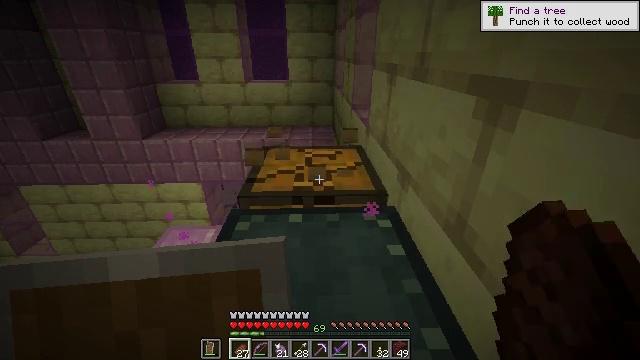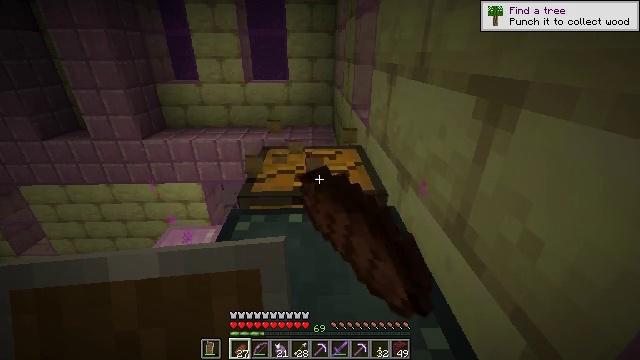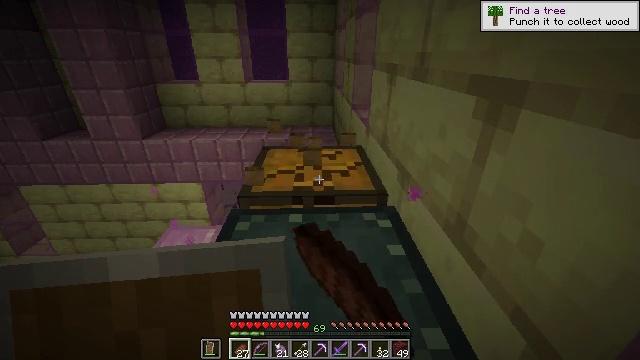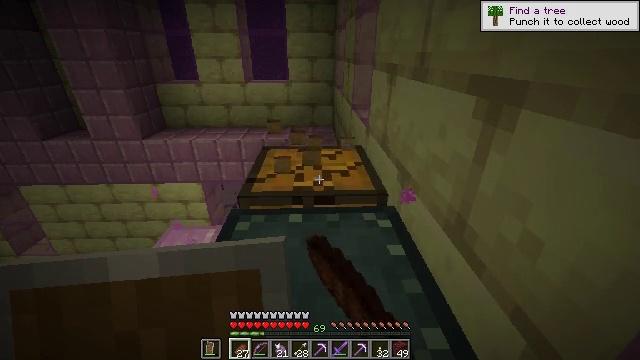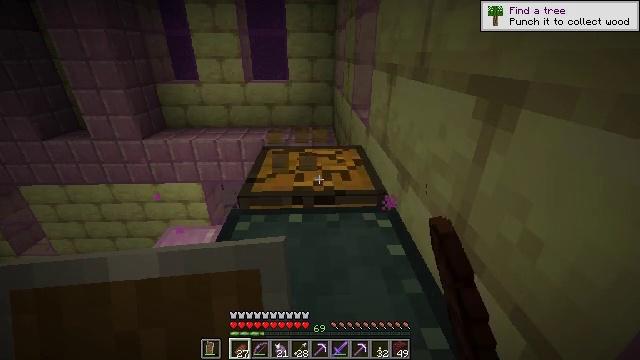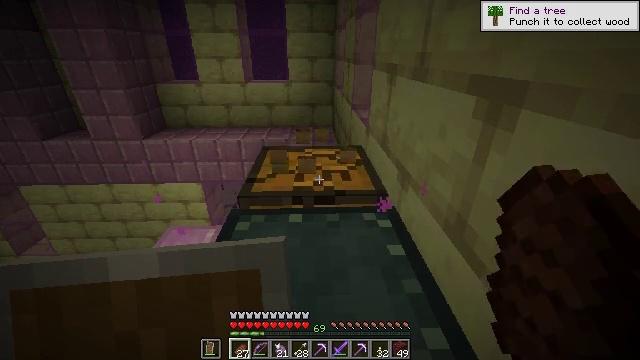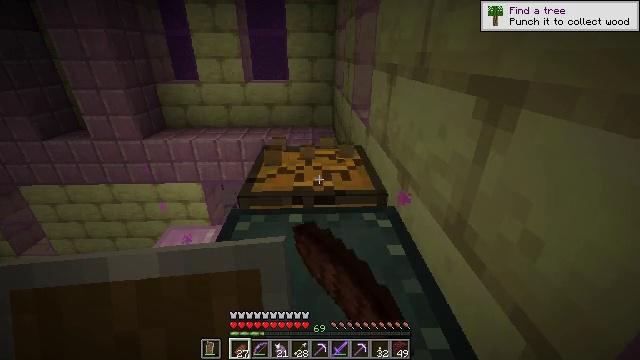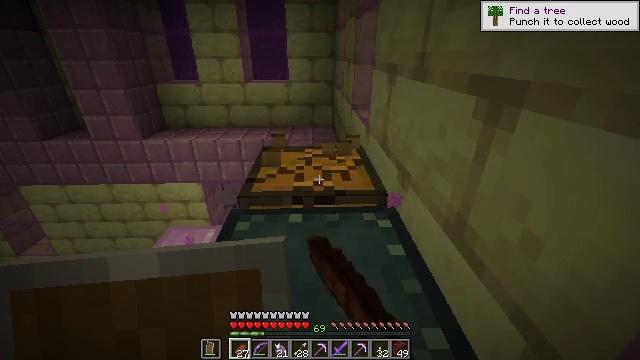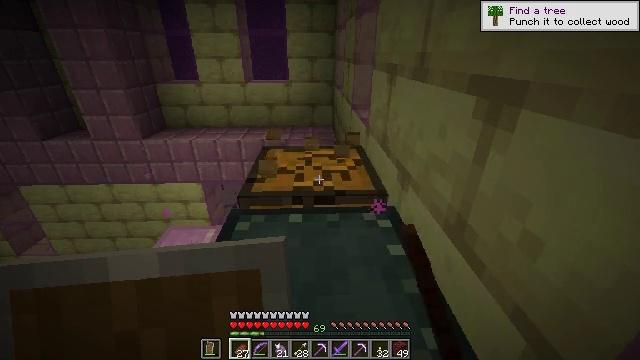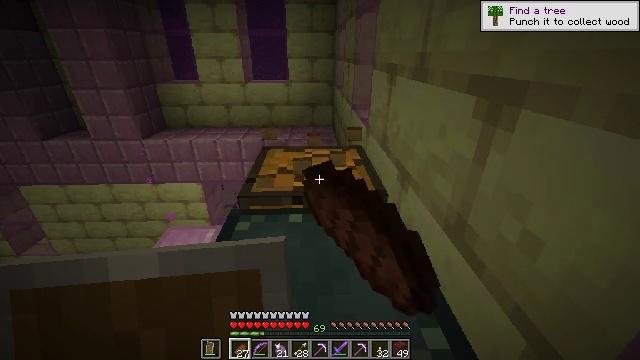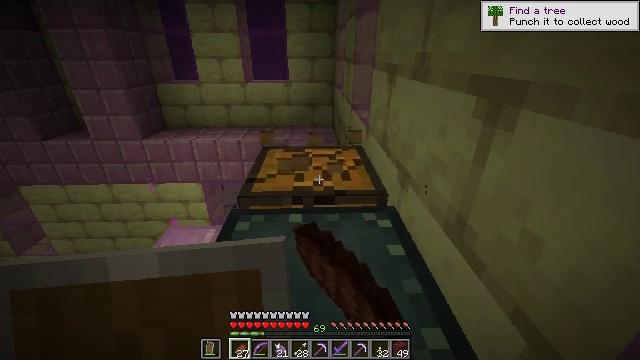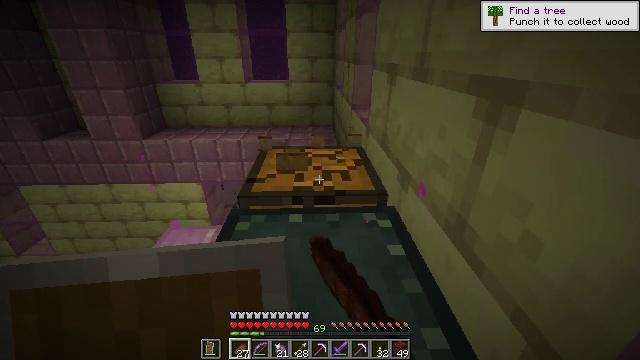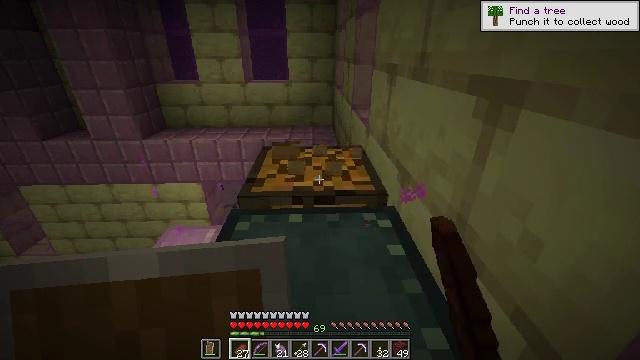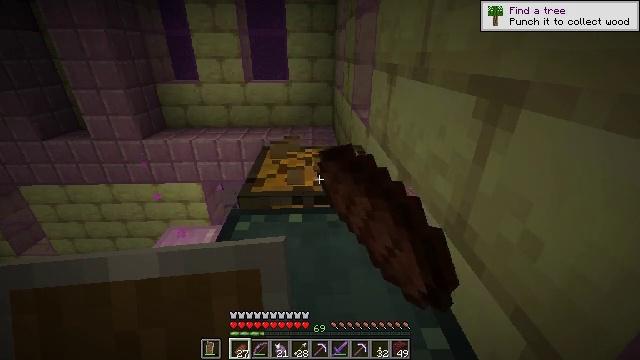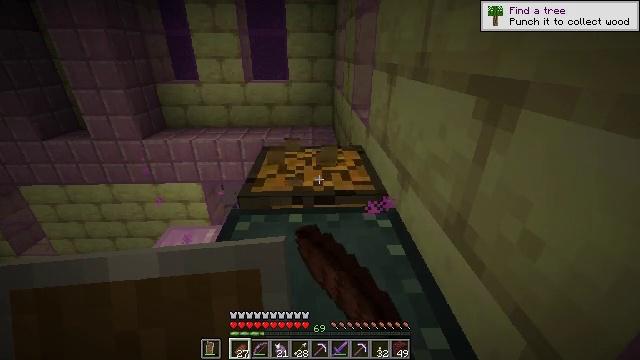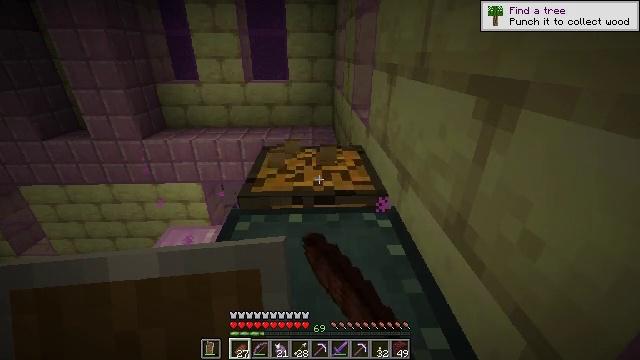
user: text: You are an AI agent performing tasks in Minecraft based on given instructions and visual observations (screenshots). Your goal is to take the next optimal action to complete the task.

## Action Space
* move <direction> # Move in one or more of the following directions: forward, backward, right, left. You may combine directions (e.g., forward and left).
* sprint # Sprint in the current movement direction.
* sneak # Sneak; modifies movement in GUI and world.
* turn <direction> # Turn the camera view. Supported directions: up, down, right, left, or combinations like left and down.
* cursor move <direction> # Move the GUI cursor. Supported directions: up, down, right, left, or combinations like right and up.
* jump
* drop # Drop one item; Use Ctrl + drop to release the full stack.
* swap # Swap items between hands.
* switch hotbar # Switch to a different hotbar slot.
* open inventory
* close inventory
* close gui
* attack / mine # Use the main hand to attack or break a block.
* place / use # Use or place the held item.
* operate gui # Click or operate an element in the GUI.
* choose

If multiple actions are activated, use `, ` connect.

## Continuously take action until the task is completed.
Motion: motion action
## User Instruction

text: Mine the chest to collect it.
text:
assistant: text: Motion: attack / mine
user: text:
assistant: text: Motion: attack / mine
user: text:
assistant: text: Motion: attack / mine
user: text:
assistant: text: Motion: attack / mine
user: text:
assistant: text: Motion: attack / mine
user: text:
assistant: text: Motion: attack / mine
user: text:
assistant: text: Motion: attack / mine
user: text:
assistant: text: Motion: attack / mine
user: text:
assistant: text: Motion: attack / mine
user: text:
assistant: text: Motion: attack / mine
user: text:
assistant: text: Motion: attack / mine
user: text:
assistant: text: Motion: attack / mine
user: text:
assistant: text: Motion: attack / mine
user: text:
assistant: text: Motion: attack / mine
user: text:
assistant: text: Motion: attack / mine
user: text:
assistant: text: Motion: attack / mine
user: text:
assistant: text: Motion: attack / mine
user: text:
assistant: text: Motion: attack / mine
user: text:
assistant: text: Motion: attack / mine
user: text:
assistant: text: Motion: attack / mine
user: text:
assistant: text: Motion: attack / mine
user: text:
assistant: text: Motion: attack / mine
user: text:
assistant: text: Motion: attack / mine
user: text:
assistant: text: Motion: attack / mine
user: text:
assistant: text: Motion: attack / mine
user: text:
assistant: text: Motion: attack / mine
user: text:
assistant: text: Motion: attack / mine
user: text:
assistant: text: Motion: attack / mine
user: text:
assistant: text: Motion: attack / mine
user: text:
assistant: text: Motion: attack / mine